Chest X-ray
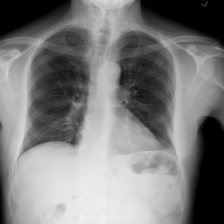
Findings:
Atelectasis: negative
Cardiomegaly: negative
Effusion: negative
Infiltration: positive
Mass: negative
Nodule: negative
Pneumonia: negative
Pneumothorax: negative
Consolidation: negative
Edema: negative
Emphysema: negative
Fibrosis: negative
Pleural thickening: negative
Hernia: negative